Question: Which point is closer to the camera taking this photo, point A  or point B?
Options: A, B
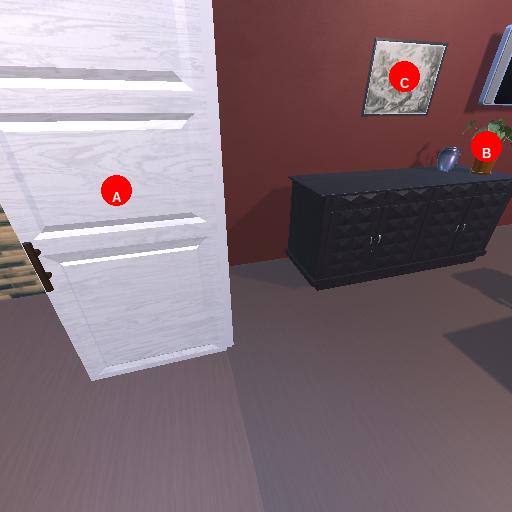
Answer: A